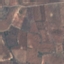
Land use / land cover class: PermanentCrop